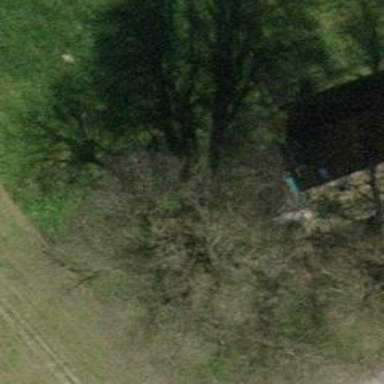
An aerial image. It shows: Beautiful tree in nature.